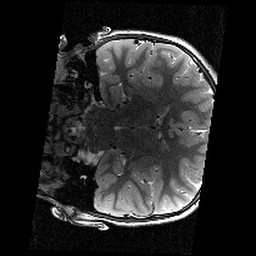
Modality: T2w
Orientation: coronal
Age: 10
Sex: female
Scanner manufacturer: siemens
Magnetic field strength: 3 T
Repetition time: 9.23 s
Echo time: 0.067 s